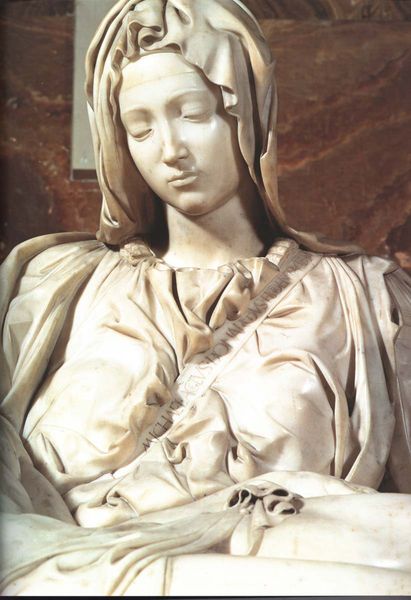
Titel: Pietà
Künstler: Michelangelo
Standort: Rom, S. Pietro (EU - I - Latium)
Schlagwörter: weiß, mädchen, frau, hell, hintergrund, kleid, marmor, mund, nase, stirn, blick, schleier, tuch, beige, haube, augen, band, falten, gesicht, kleidung, stein, hals, figur, gewand, decke, traurig, skulptur, statue, schärpe, kopfbedeckung, farbig, schrift, bordüre, kopftuch, detail, büste, faltenwurf, foto, denkmal, jungfrau, nonne, photo, heilige, maria, madonna, michelangelo, spruchband, bernini, betrübt, theresa, mater dolorosa, auhgenn, michelangelo pieta 1500 rom st. peter, marmor vesperbild